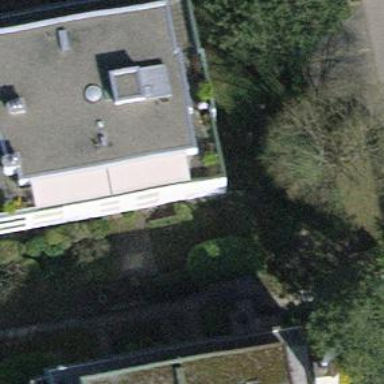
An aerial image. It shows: Balcony as part of building.